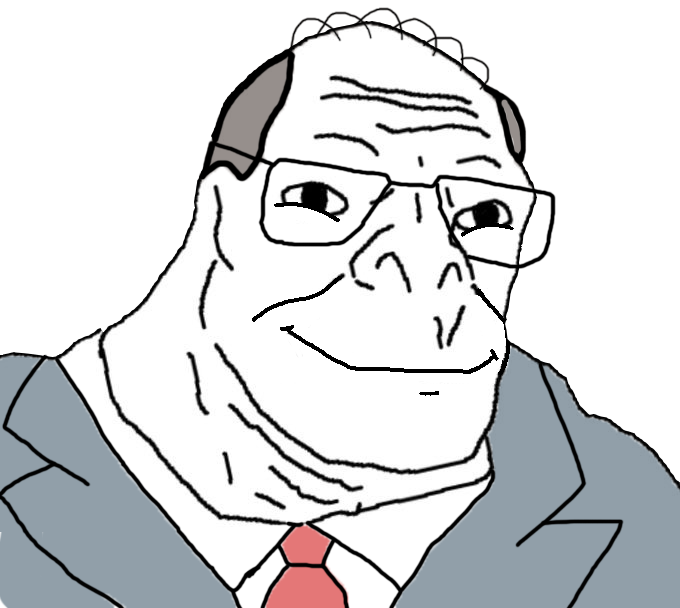
Label: 5_Craig